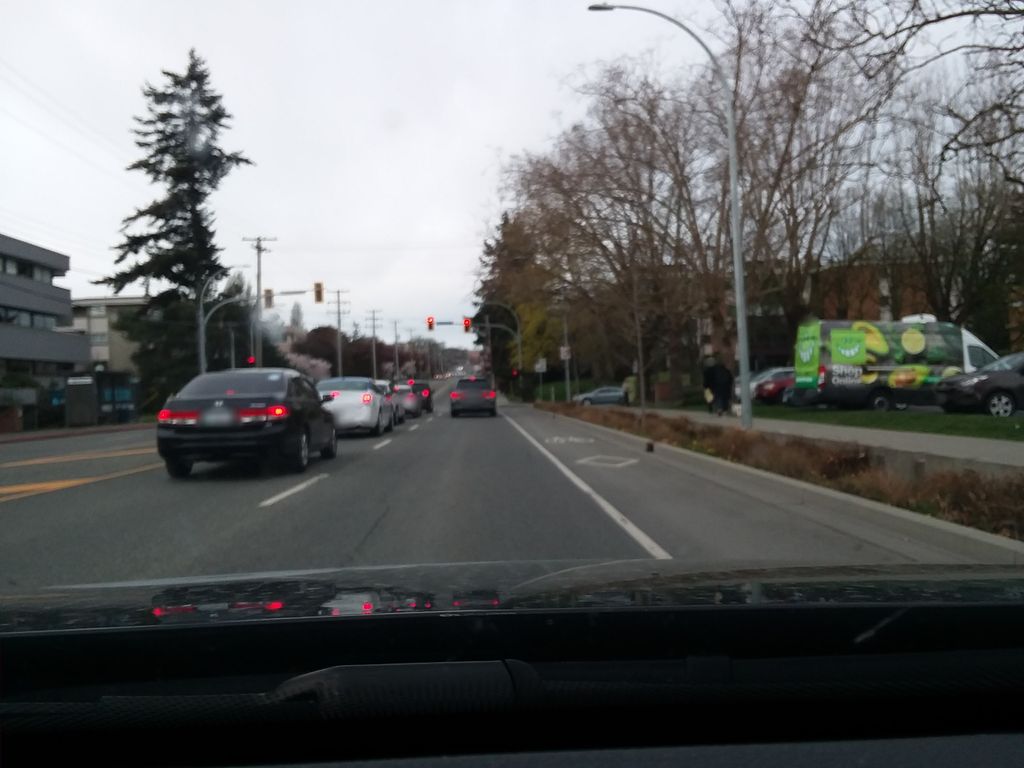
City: victoria